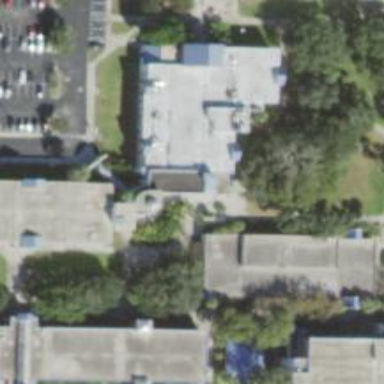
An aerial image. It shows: College building.